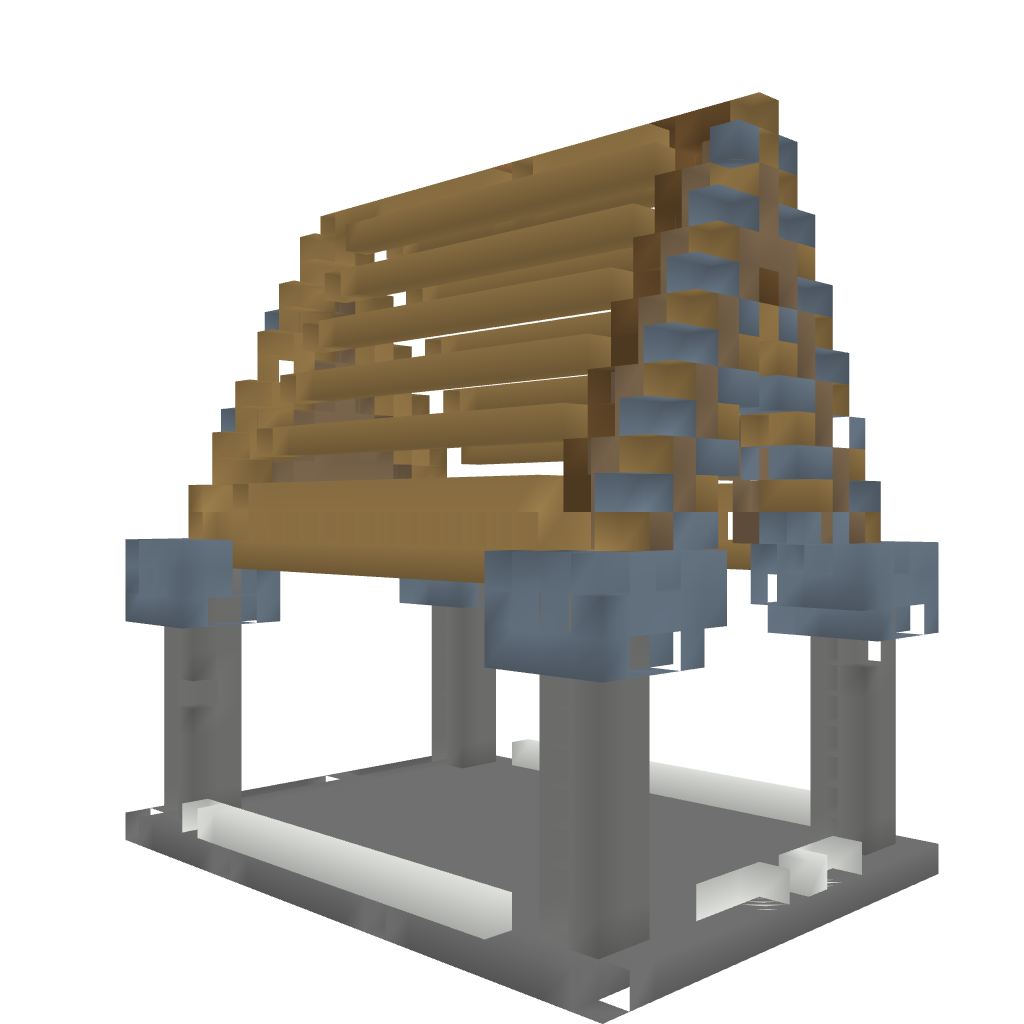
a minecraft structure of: Basic Nordic Cover